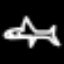
Label: airplane